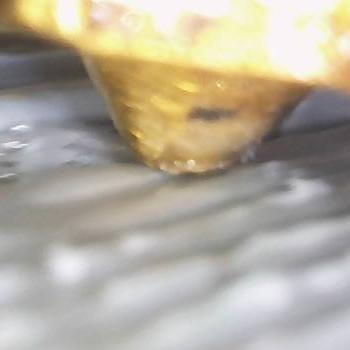
Flow rate: 235%